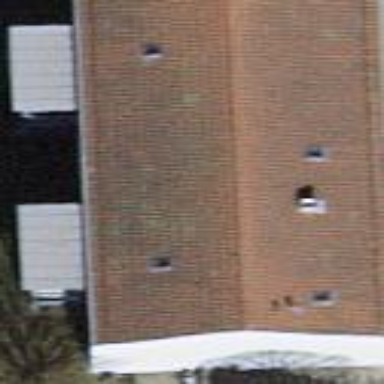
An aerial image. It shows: Building with tiled roof.